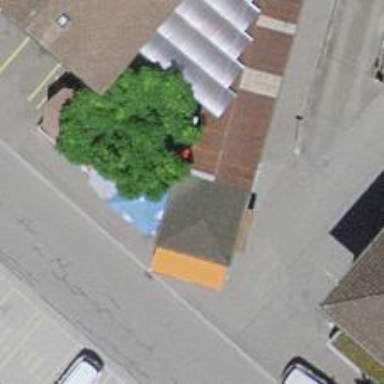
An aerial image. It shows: Kiosk.